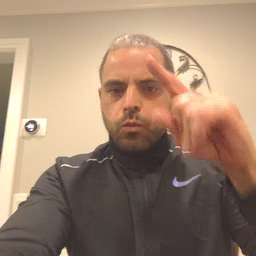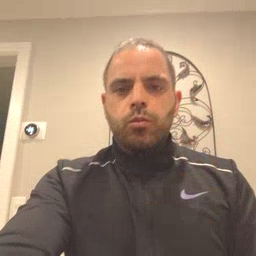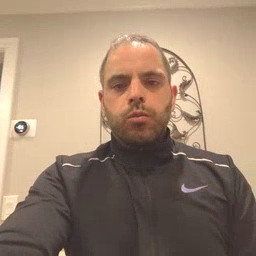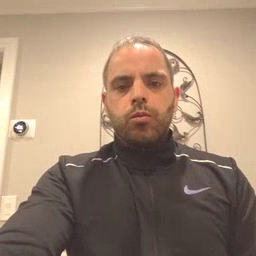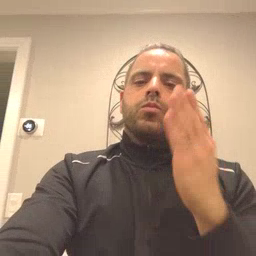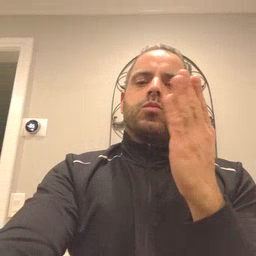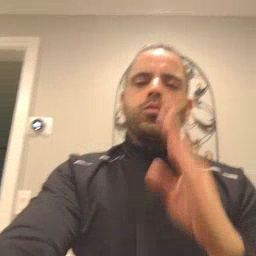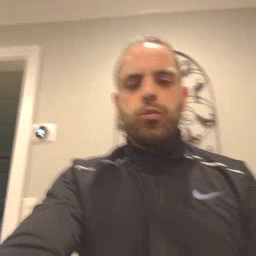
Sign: blue